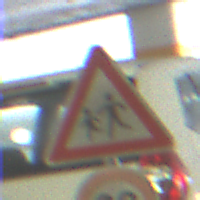
Verkehrszeichen: KinderRechts
Zusatzzeichen unten: Geschwindigkeit20
Umgebung: Indoor, Special
Tageszeit: NotSpecified
Wetter: NotSpecified
Licht: Artificial
Jahreszeit: NotSpecified
Kontrast: HighContrast